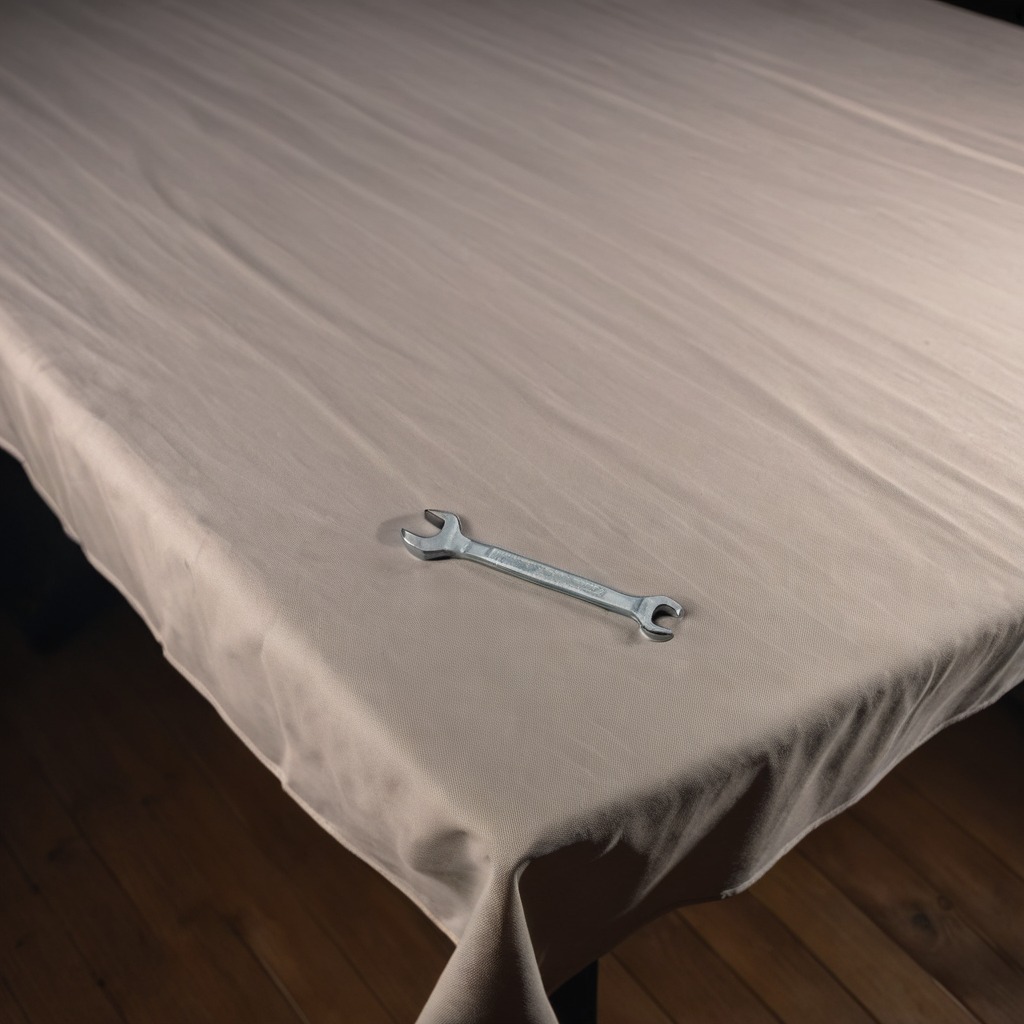
An wrench is lying on the wooden table.